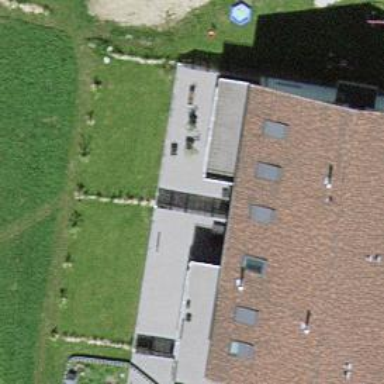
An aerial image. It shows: Simple and straightforward house.